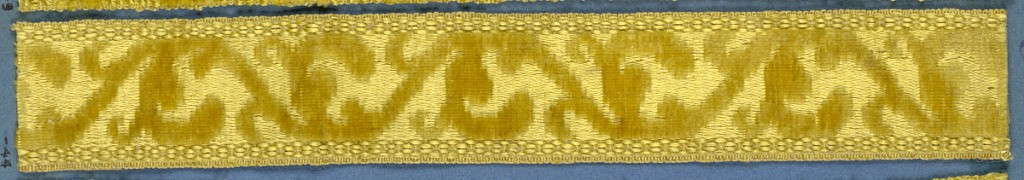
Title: Trimming
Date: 19th century
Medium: silk Technique: cut supplementary warp pile in a satin foundation (velvet)
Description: Yellow trimming fragment in a design of a scrolling stem with conventionalized leaves.